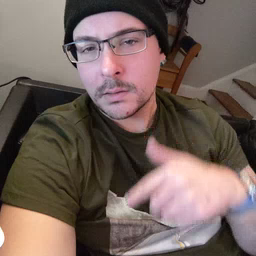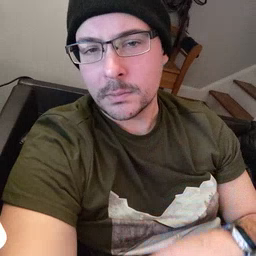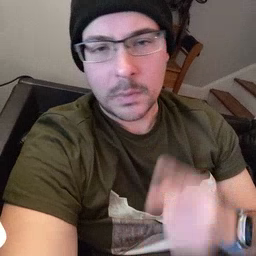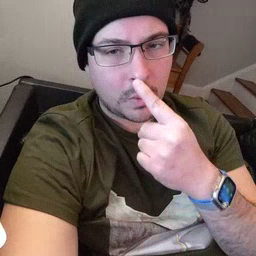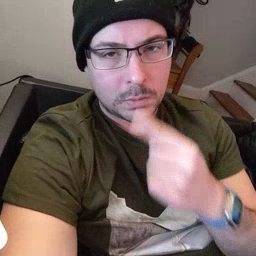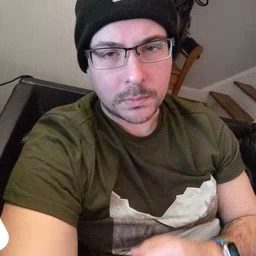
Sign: nose